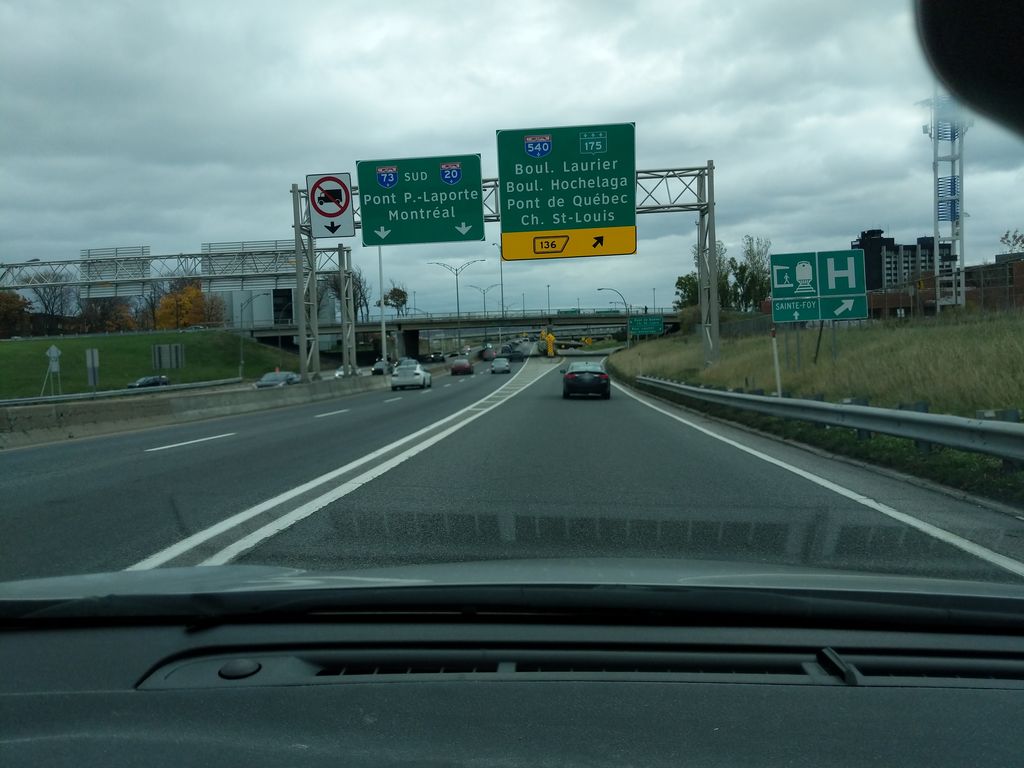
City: quebec_city